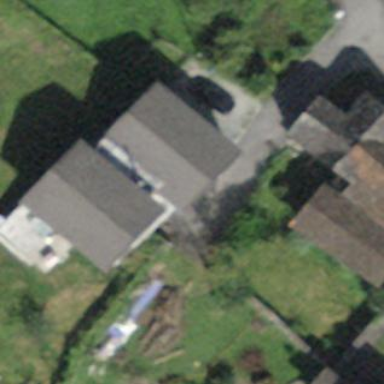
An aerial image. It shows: Detached building.